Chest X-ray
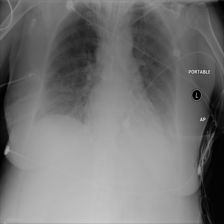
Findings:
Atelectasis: negative
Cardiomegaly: negative
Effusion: negative
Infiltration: negative
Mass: negative
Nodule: negative
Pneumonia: negative
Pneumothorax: negative
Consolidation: positive
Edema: negative
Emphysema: negative
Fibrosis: negative
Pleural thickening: negative
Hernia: negative